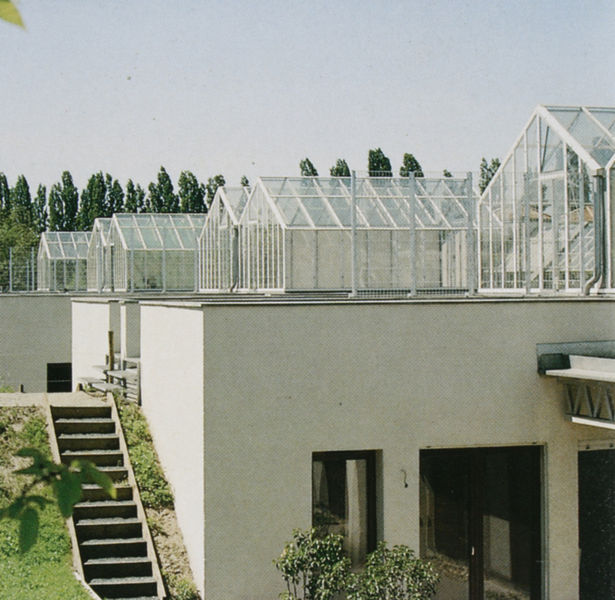
Titel: Grüne Häuser, Ansicht von Südosten
Künstler: Thomas Herzog
Standort: Berlin
Institution: Bundesgartenschau 1985
Schlagwörter: blätter, bäume, terasse, dach, haus, rasen, gebüsch, garten, treppe, stufen, foto, fotografie, gewächshaus, dachterasse